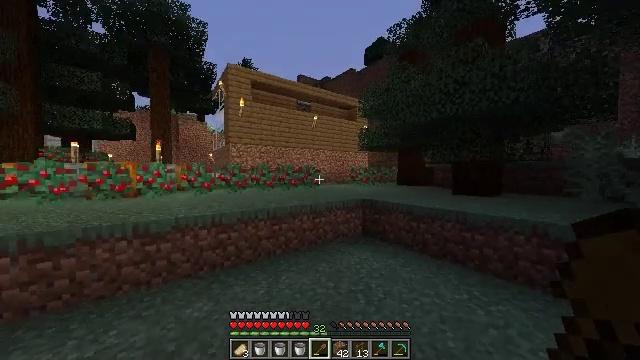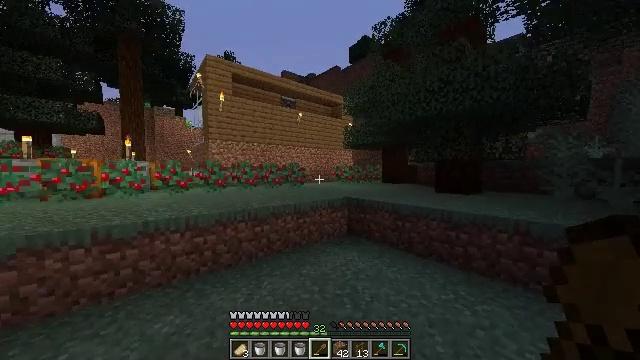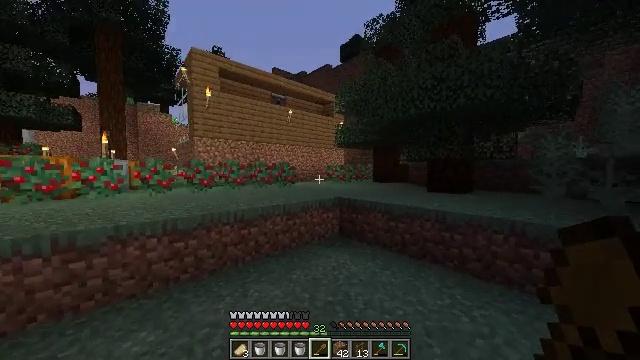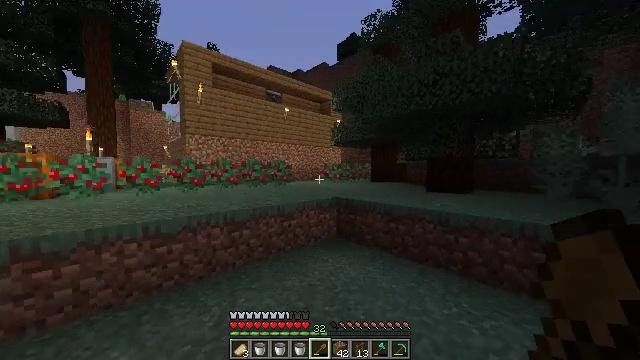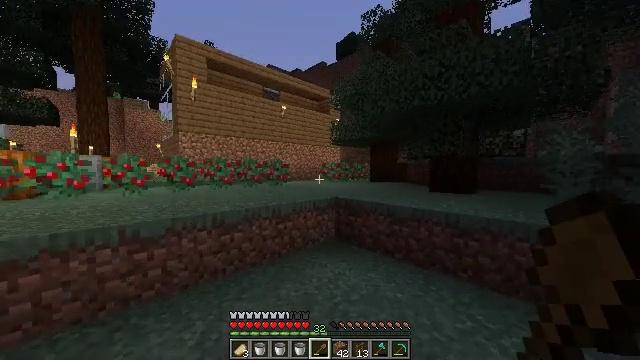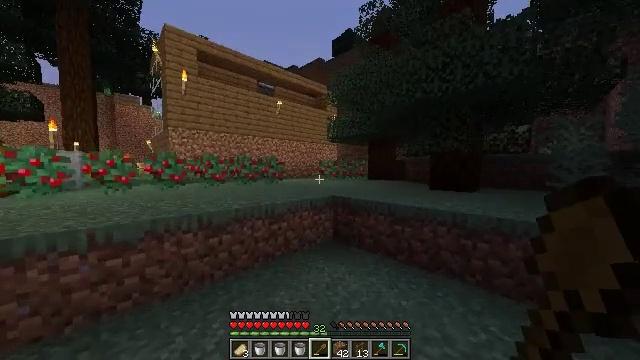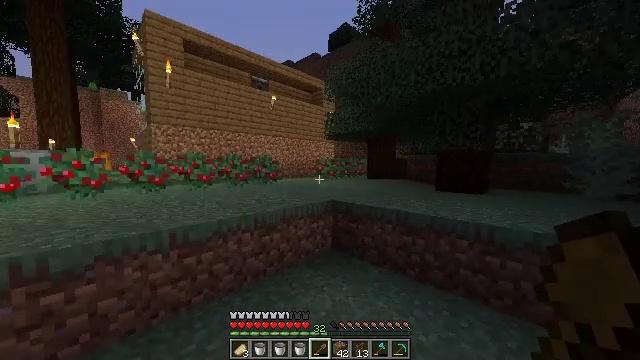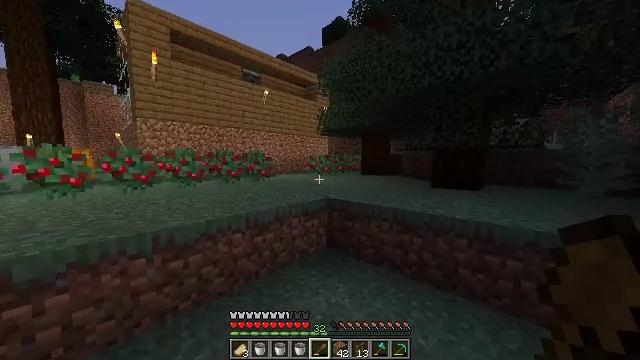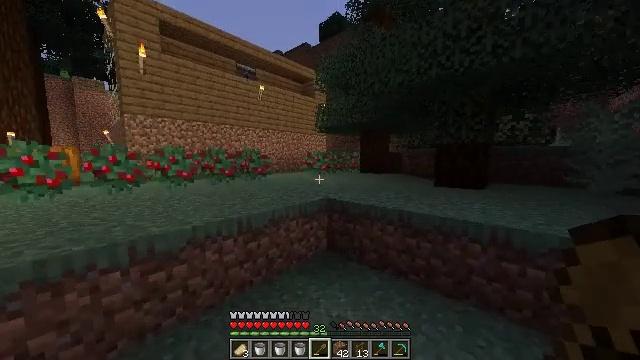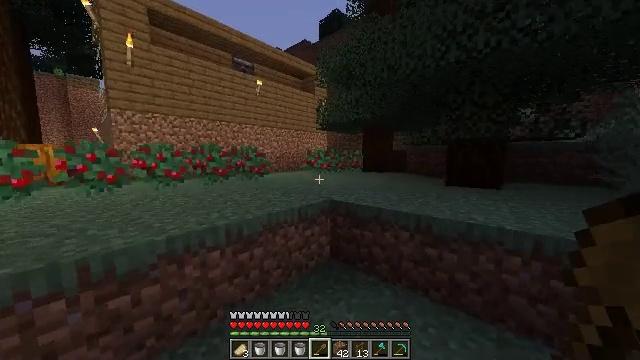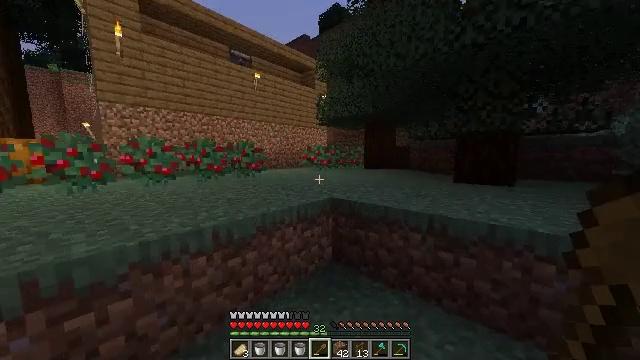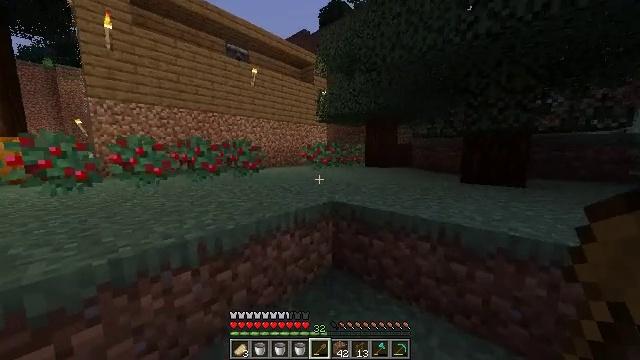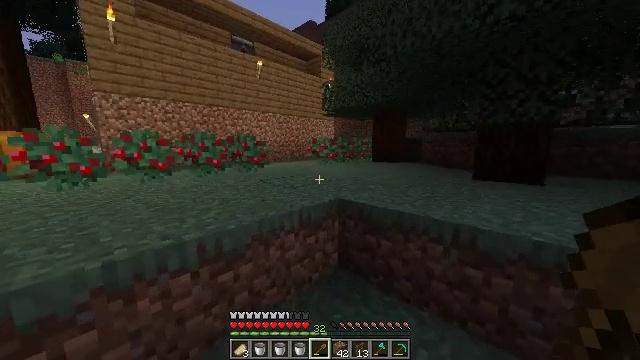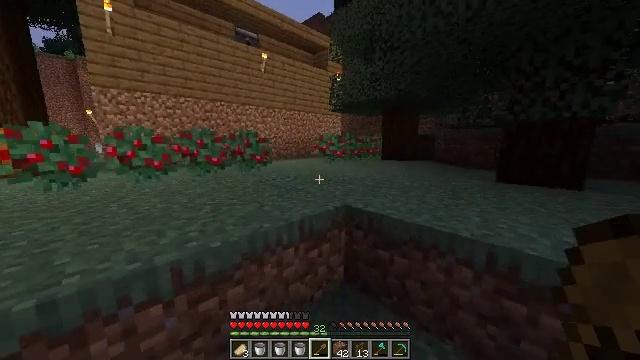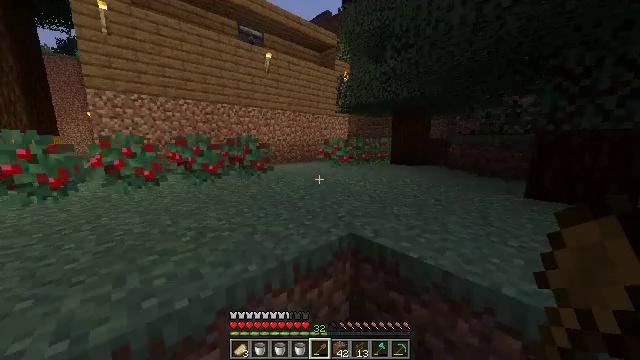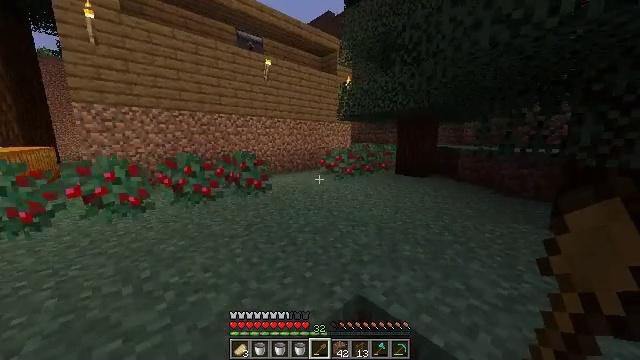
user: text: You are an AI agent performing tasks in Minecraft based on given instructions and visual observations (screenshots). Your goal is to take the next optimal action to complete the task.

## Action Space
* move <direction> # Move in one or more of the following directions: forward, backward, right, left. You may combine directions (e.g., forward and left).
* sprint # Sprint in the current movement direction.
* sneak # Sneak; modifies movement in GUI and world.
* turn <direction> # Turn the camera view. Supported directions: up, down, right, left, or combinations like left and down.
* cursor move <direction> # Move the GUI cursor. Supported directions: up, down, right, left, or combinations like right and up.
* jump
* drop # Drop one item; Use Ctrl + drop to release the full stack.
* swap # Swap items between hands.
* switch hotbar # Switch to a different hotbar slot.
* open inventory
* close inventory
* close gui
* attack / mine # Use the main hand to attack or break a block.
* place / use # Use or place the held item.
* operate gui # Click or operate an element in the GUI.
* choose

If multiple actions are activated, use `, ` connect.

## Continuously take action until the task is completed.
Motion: motion action
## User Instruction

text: Gather potatoes by left-clicking.
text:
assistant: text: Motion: move forward, turn right
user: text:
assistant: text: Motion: move forward, turn right
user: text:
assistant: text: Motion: move forward, sprint
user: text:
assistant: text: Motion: move forward, sprint
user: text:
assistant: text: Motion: move forward, sprint
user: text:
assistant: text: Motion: move forward, sprint, turn right
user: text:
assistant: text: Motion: move forward, sprint, turn right and down
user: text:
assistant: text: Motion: move forward
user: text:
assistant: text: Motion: move forward
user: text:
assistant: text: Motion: move forward
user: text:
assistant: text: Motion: move forward
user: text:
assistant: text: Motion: move forward, turn left and down
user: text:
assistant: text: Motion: move forward, turn left
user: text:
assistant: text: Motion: move forward, turn left, jump
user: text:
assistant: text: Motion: move forward, jump
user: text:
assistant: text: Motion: move forward, jump
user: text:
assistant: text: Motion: move forward, jump
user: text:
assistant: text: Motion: move forward, jump
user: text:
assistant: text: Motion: move forward, jump
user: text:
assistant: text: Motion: move forward, jump
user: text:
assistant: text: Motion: move forward, jump
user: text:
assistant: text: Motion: move forward, turn left, jump
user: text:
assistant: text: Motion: move forward, turn left, jump
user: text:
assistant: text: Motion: move forward, jump
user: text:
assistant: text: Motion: move forward, jump
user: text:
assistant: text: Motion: move forward, jump
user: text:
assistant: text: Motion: move forward, jump
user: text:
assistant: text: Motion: move forward, turn left, jump
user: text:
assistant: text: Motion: move forward, turn left, jump
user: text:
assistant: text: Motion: move forward, turn left, jump